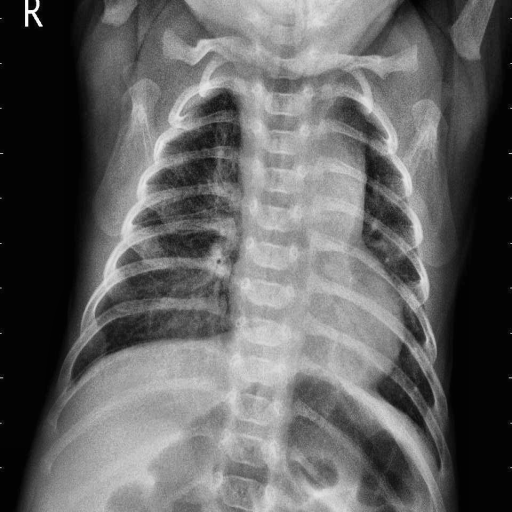
Finding: PNEUMONIA